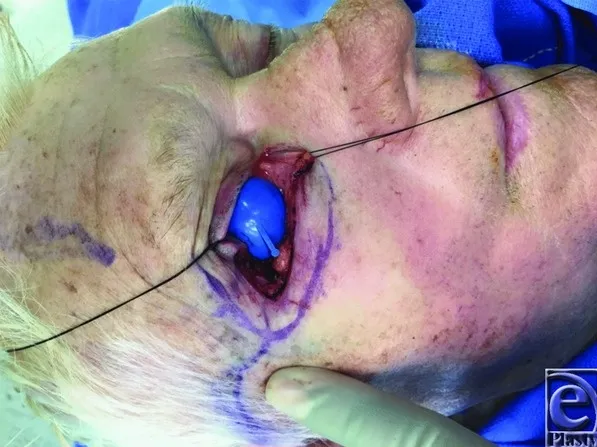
Intraoperative resection.
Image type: medical_photograph (other_medical_photograph)